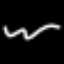
Label: squiggle